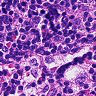
Metastatic tissue present: no